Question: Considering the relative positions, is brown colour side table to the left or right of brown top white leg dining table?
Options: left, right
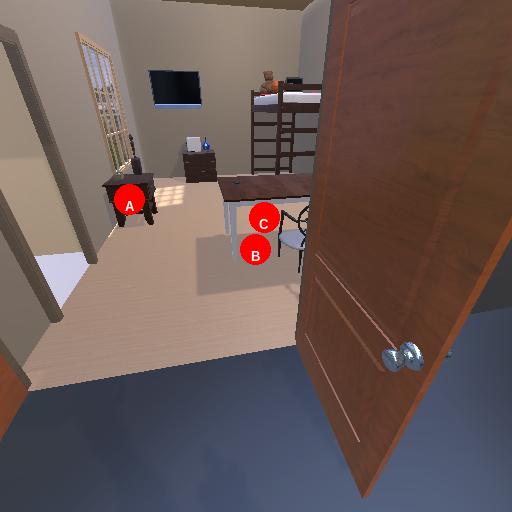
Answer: left